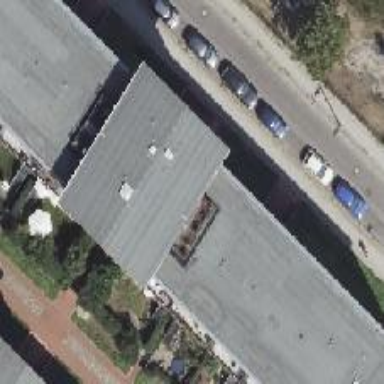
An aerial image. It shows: Gabled roof on building that houses apartments.